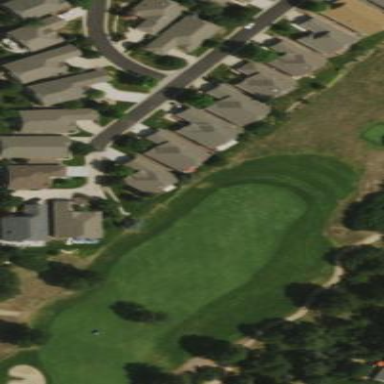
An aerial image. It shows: Rough area on grassy golf course.